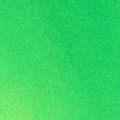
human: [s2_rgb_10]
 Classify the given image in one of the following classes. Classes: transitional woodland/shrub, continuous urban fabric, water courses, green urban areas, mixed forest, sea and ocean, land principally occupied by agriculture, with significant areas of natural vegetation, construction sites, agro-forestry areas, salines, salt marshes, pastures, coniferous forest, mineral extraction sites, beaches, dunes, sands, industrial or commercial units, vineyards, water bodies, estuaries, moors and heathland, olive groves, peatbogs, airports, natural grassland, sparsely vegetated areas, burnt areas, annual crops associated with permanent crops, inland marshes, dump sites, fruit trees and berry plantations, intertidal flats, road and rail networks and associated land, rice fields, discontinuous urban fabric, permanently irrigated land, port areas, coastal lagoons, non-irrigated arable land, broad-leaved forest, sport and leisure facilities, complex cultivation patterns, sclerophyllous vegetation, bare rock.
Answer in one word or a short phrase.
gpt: sea and ocean